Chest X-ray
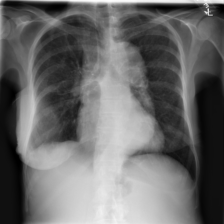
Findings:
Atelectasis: negative
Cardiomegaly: positive
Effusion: negative
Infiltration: negative
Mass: negative
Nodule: negative
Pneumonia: negative
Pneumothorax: negative
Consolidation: negative
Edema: negative
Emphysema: negative
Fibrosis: negative
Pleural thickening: negative
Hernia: negative